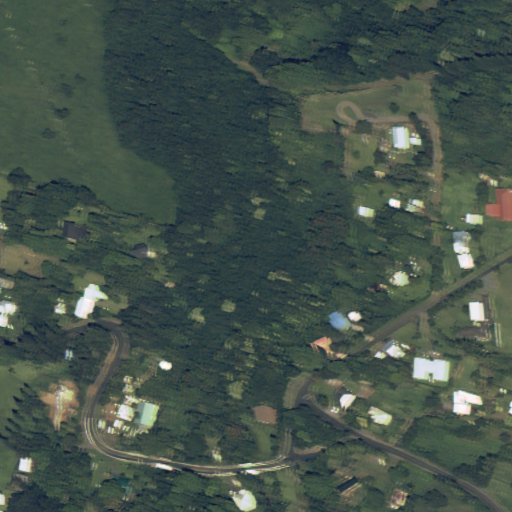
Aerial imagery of valley in Hawaii named Waikani Gulch containing only unknown